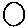
Label: circle